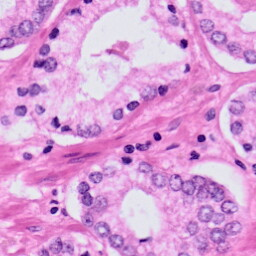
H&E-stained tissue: Prostate